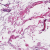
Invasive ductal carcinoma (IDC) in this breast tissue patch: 0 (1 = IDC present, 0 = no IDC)